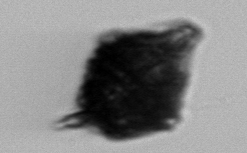
Label: Gonyaulax